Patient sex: F
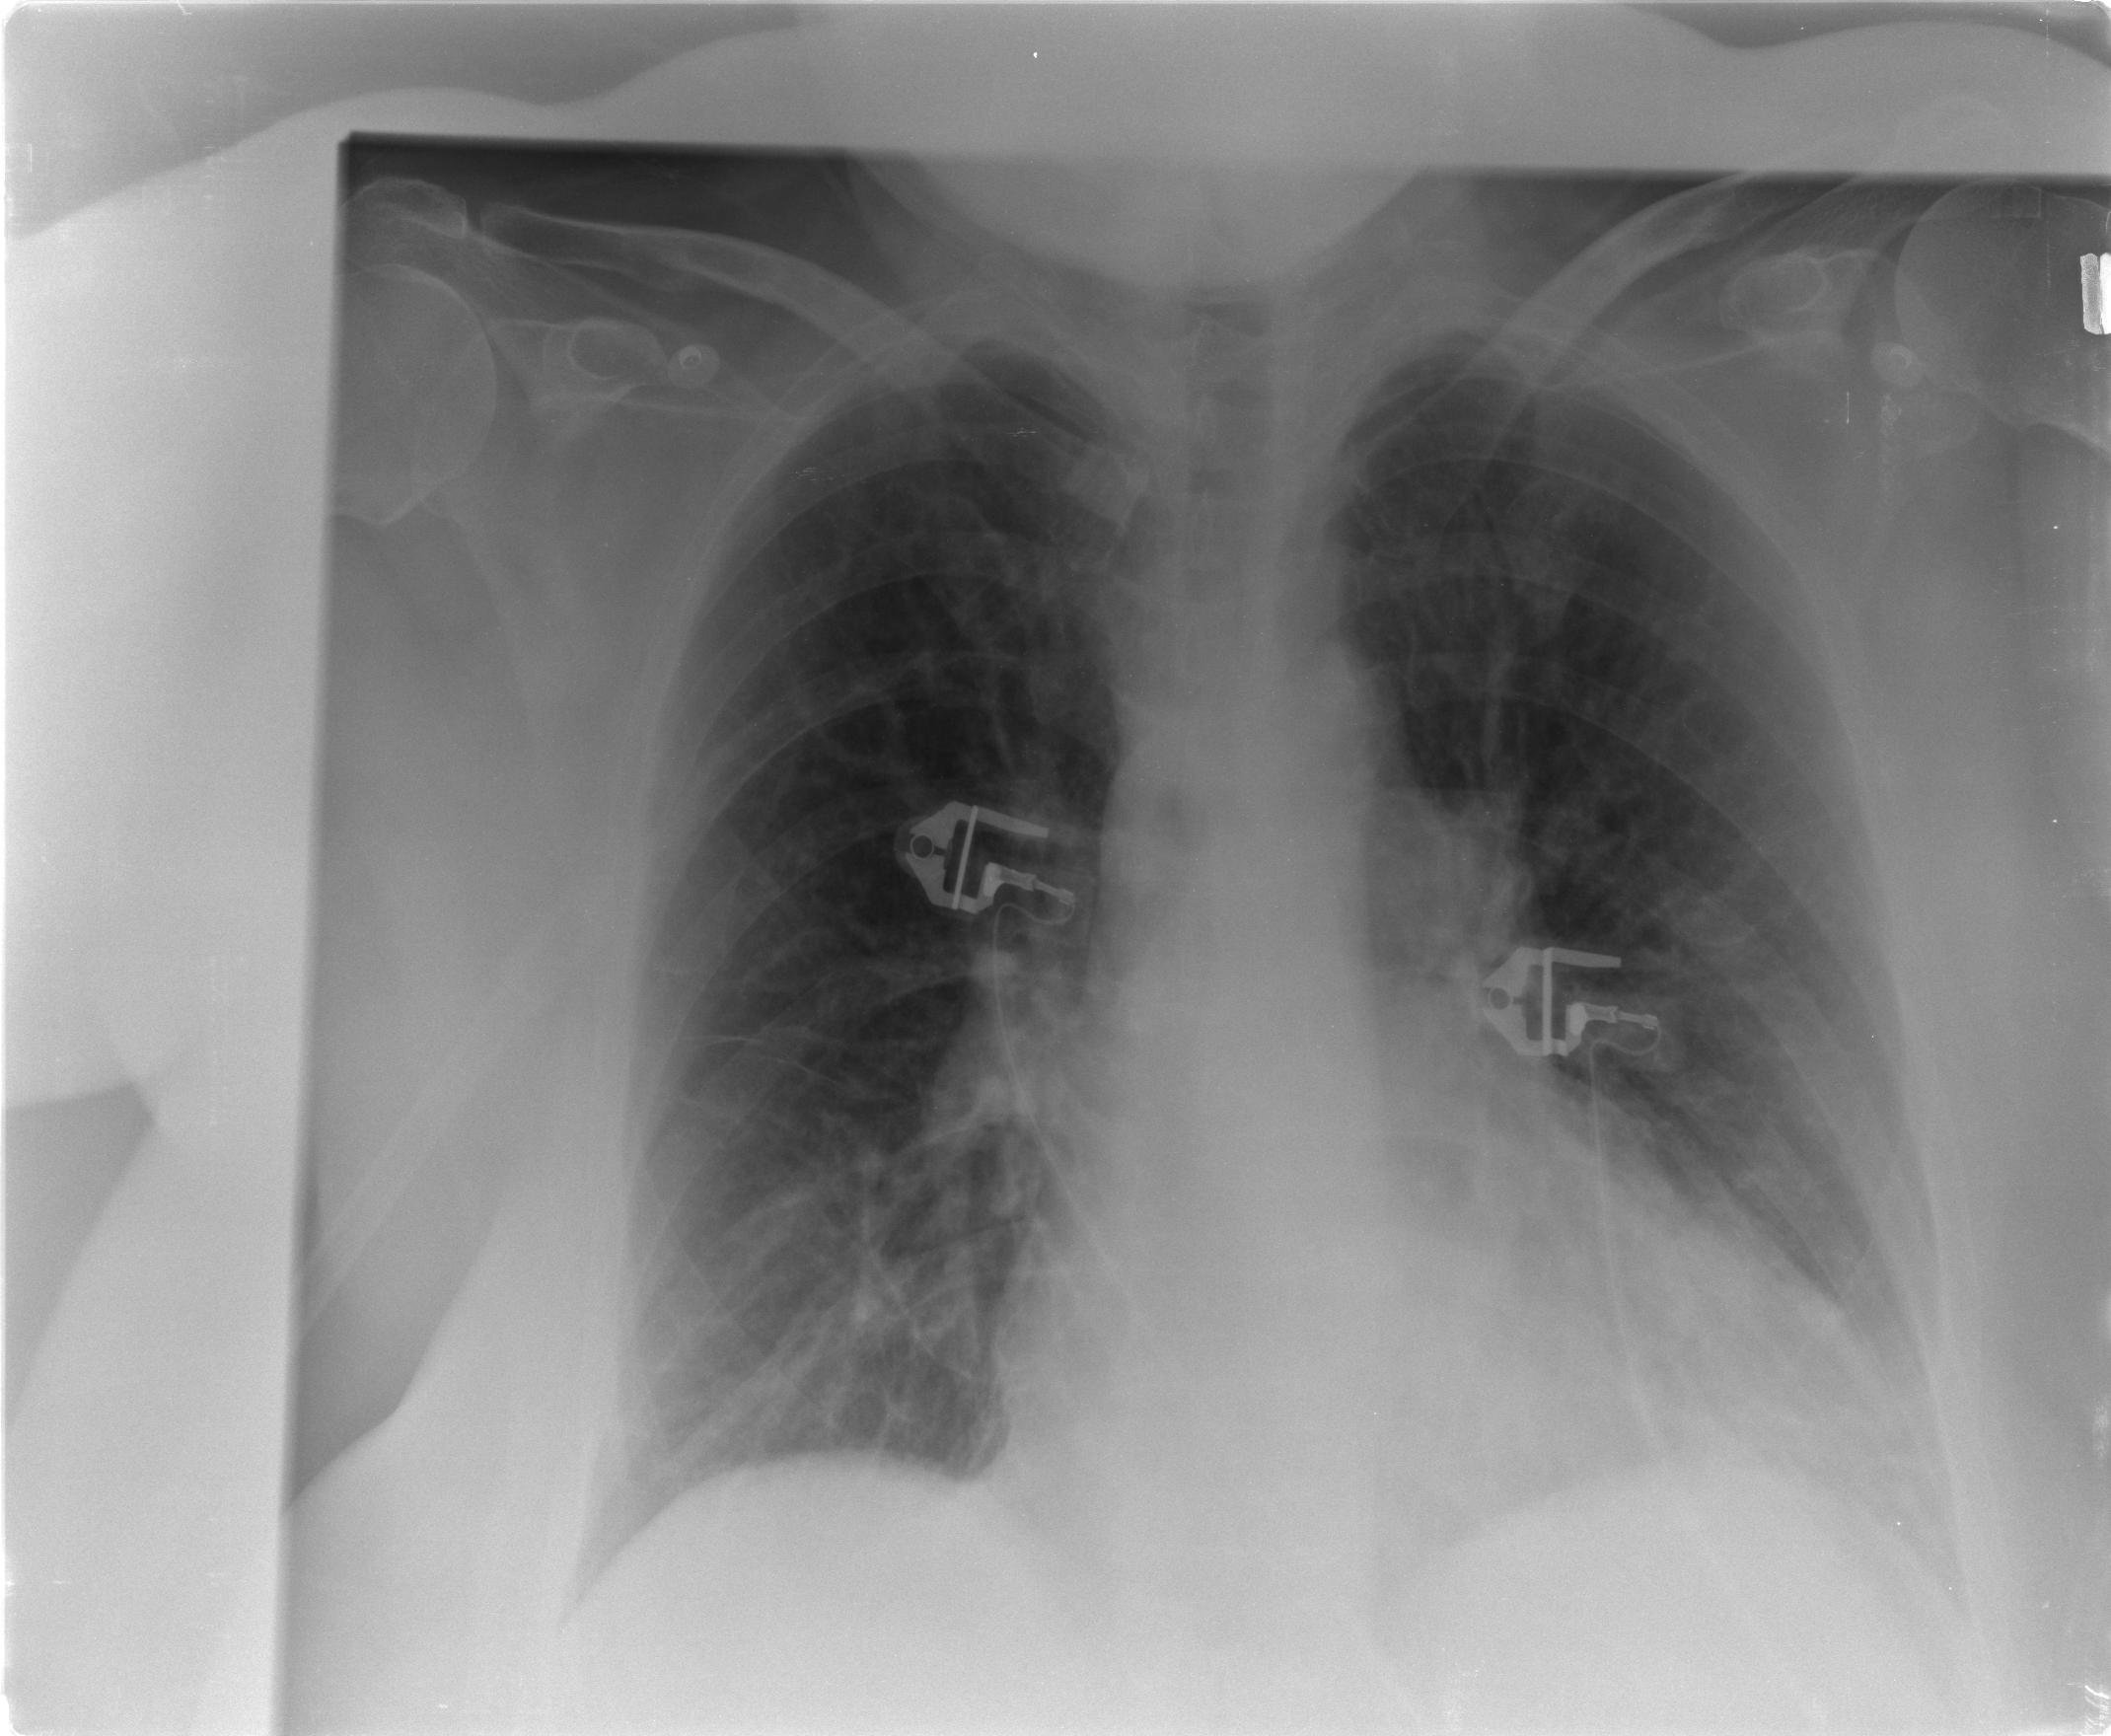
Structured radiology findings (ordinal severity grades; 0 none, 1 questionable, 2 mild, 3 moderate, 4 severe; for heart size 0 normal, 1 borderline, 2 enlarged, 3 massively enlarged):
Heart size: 2
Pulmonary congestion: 1
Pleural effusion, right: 0
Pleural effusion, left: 0
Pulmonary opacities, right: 0
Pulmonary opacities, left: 0
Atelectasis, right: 0
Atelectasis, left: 2